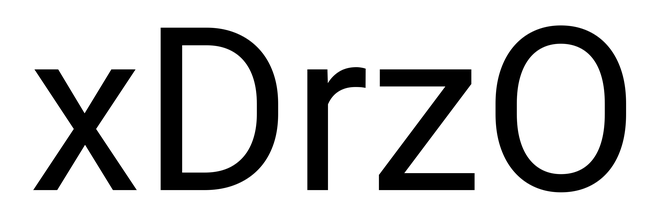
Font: Roboto_Regular